Question: With CSS alone, is it possible to obtain the following example, <URL>, without explicity knowing the child element's width before hand?
The final result desired:
- -

'''
#Parent {
width: 100px;
height:200px;
background: #ccc;
overflow:auto;
padding: .5em;
margin: .5em;
}
#Child {
width:300px;
height:100px;
background:yellow;
}
<div id="Parent">
<div id="Child">
This is a test. This is a test.
</div>
</div>
'''
It looks like 'display:inline-block;' almost works: <URL>
I think this is possible. I just can't find a solution.
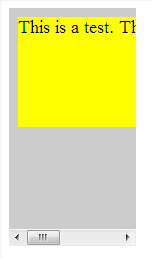
Answer: Your 'inline-block' solution is correct - if you put longer words in or an image, the scrollbar will appear. Text is broken on white space by default.
If you don't want text breaking on white space, you can add 'white-space: nowrap;' to the child div like here: <URL>